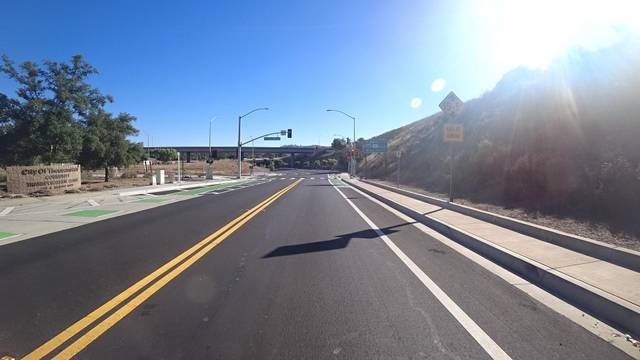
Region: United States
Coordinates: 34.174, -118.86